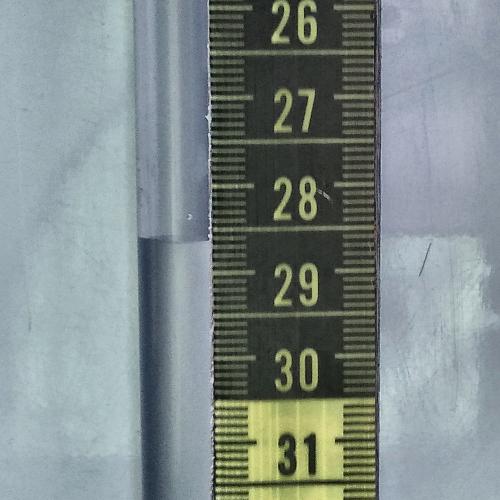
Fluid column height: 28.6 cm